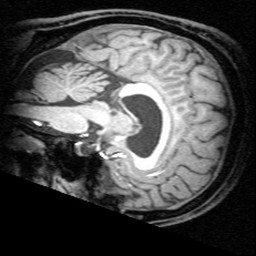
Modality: T1w
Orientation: sagittal
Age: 21
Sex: male